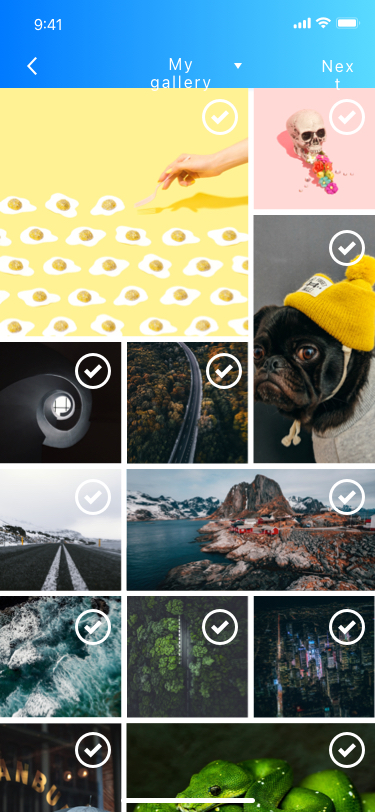
Text in this UI design:
Next
My gallery